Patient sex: M
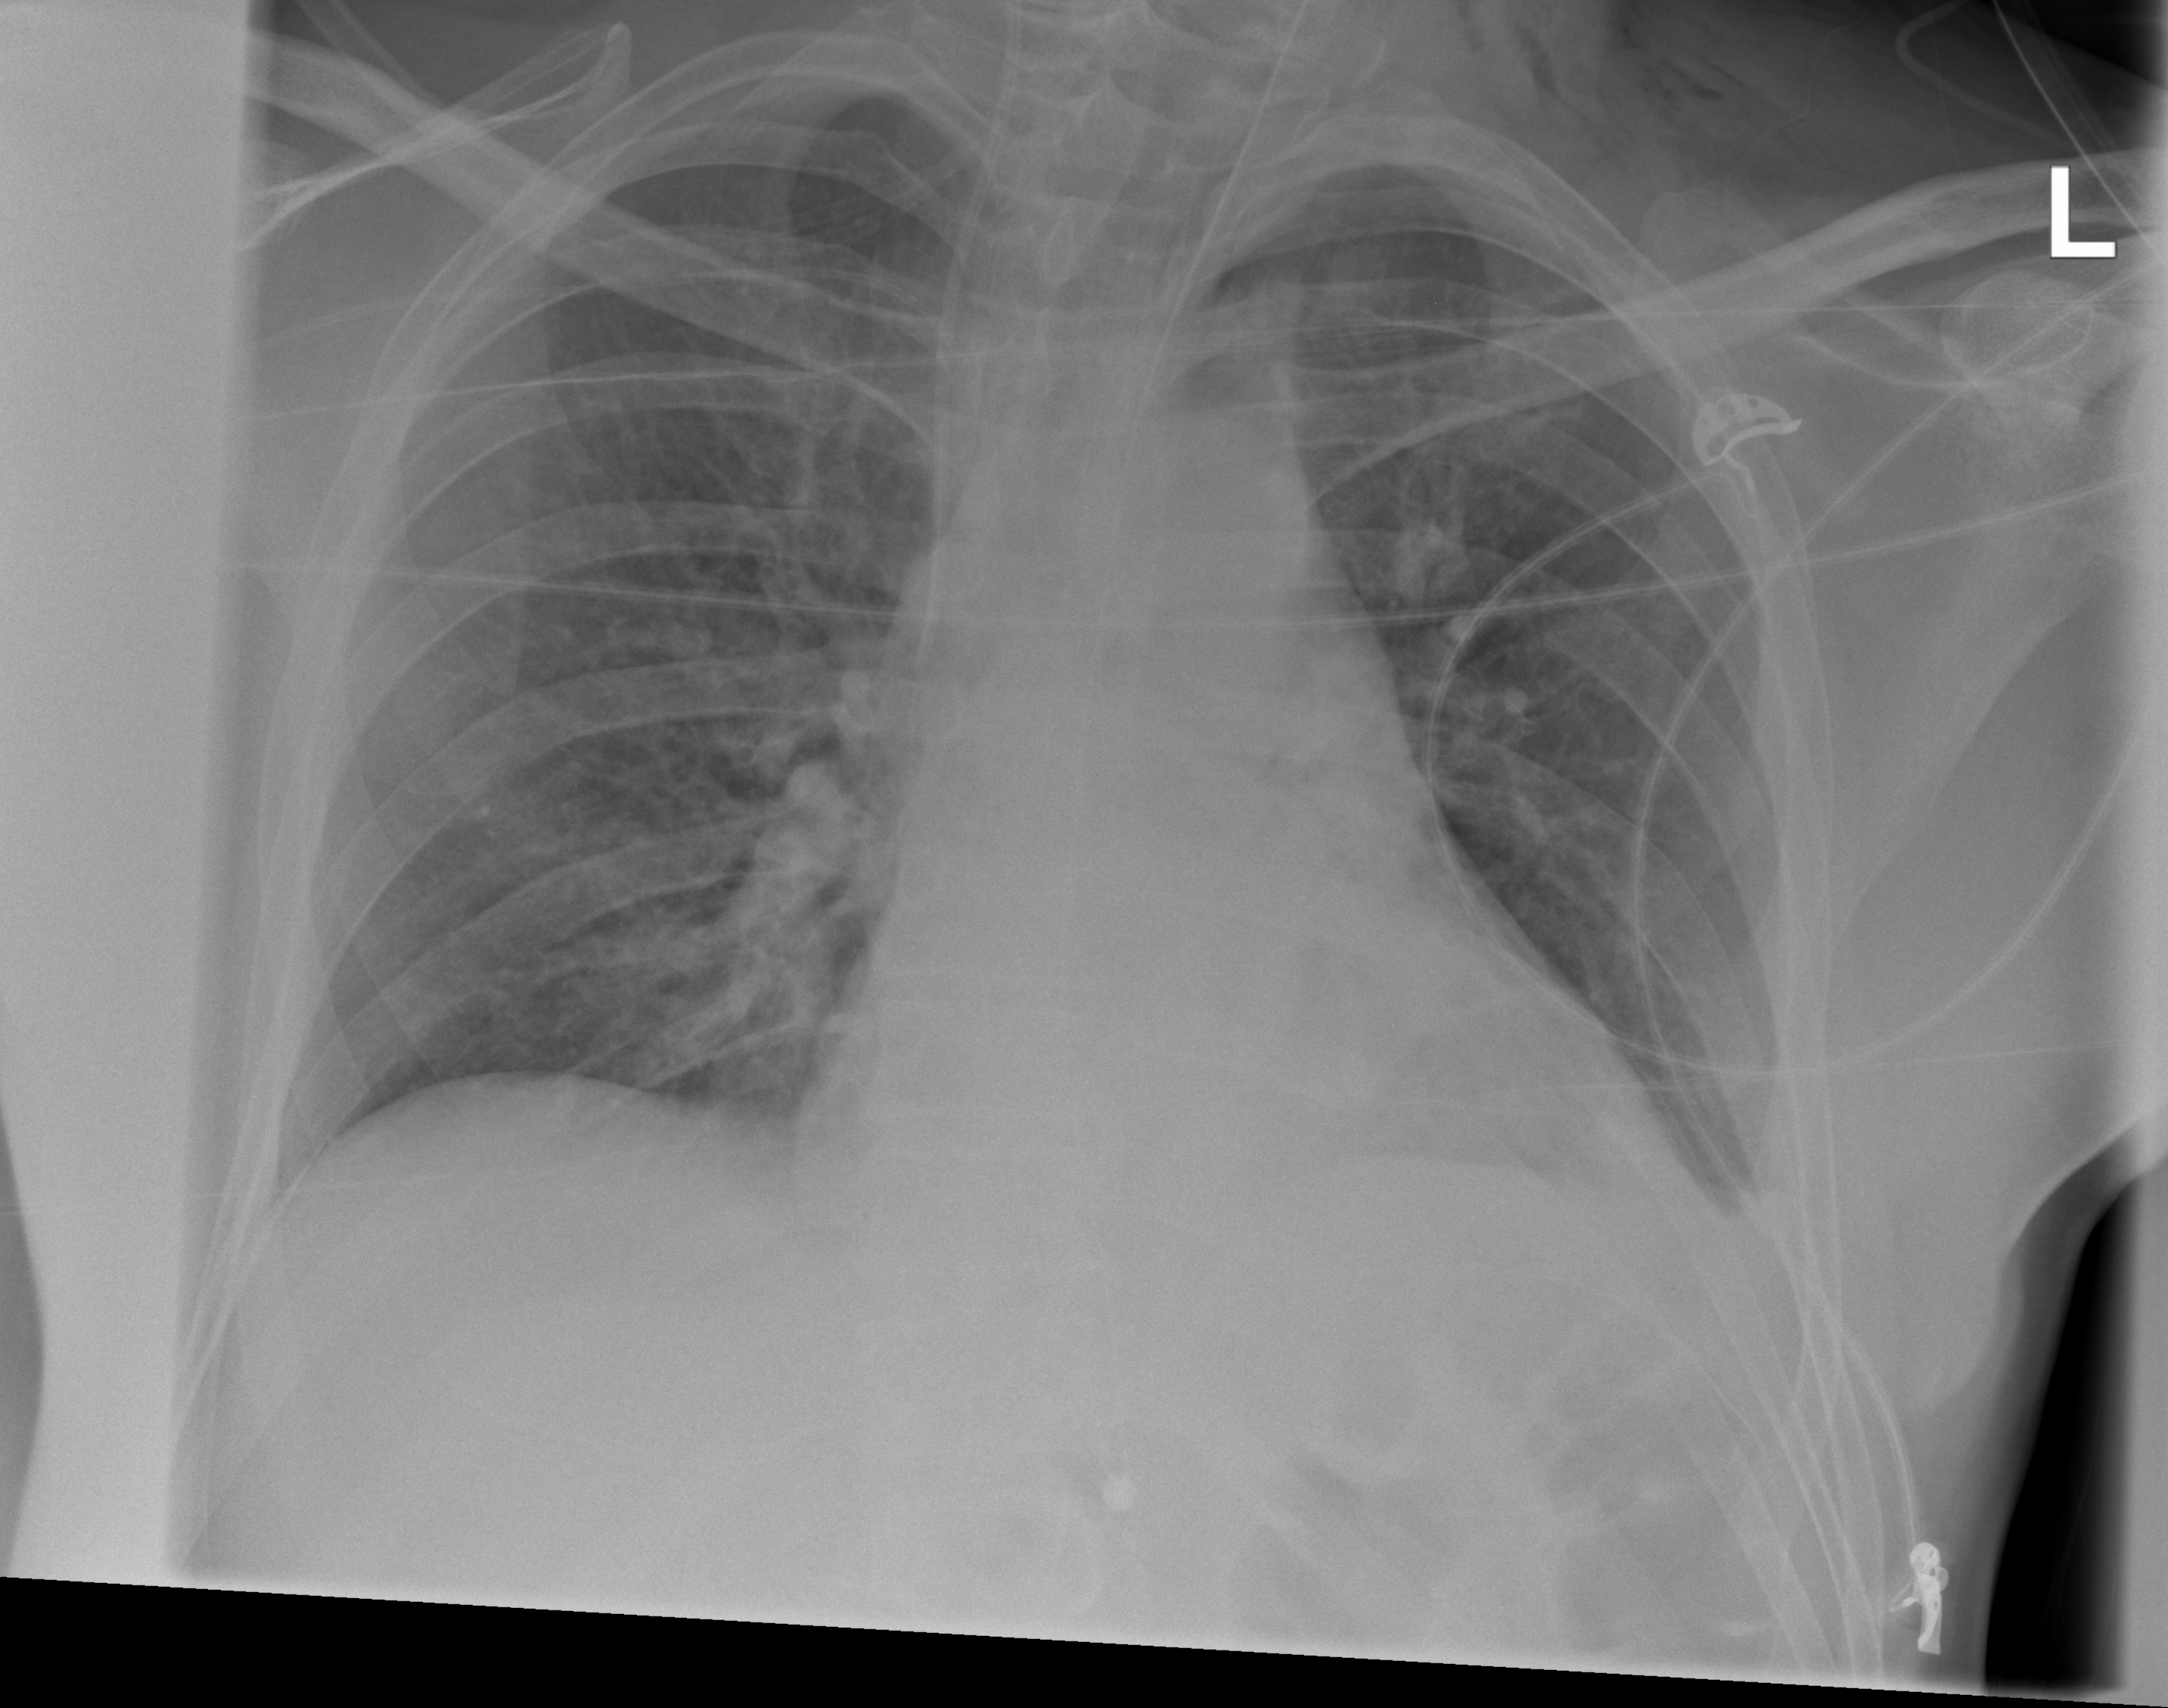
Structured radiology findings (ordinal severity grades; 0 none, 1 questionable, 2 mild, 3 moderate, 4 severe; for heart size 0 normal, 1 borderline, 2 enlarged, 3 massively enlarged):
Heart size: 2
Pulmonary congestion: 2
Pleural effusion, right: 0
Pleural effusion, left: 0
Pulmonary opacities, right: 0
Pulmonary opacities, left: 0
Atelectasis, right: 0
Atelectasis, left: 1